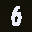
Label: 6